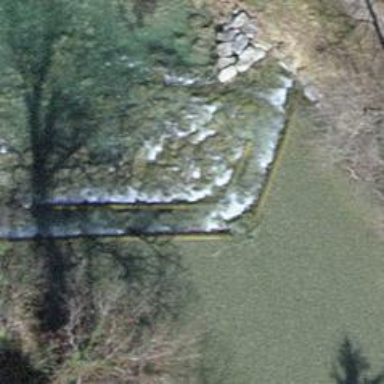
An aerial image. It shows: Weir in waterway.